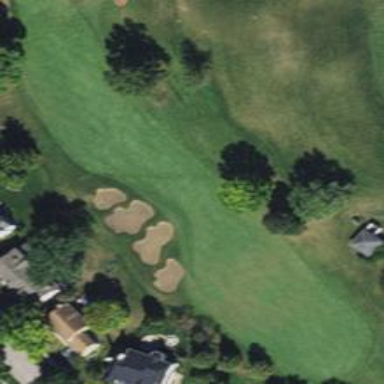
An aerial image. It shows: Well-maintained grassy area known as fairway on golf course.